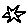
Label: star